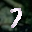
Label: 7